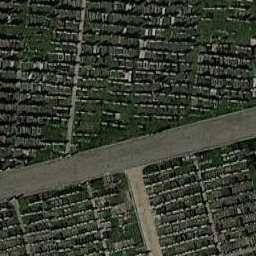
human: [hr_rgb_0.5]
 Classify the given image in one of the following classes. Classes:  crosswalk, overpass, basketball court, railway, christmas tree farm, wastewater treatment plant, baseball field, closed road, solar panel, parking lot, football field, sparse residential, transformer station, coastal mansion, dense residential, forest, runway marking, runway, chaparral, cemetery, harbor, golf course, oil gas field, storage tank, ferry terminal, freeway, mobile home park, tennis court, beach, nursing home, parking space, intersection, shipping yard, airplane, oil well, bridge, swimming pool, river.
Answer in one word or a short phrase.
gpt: cemetery